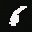
Label: 6